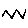
Label: zigzag